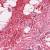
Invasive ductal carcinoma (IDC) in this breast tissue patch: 0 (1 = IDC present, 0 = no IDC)